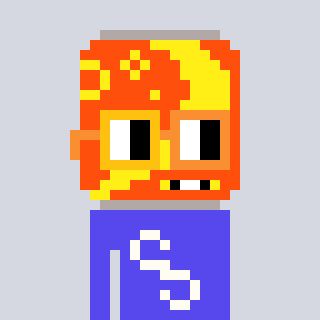
a pixel art character with square yellow and orange glasses, a pop-shaped head and a computerblue-colored body on a cool background